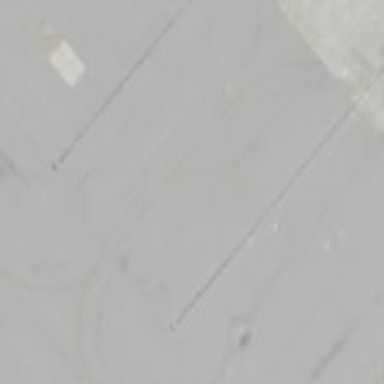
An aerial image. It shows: View of taxiway at the airport.